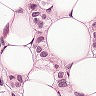
Metastatic tissue present: yes